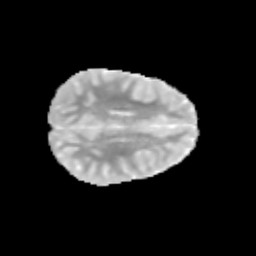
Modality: MD
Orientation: axial
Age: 10
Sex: female
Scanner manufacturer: siemens
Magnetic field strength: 3 T
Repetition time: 3.8 s
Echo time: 0.07 s